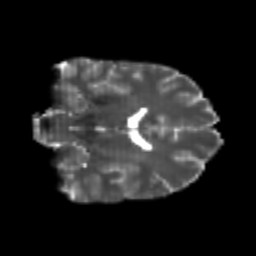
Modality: T2w
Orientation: coronal
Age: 24
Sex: female
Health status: healthy
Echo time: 0.074 s